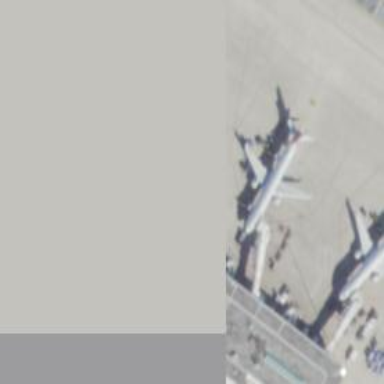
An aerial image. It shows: Airport gate.